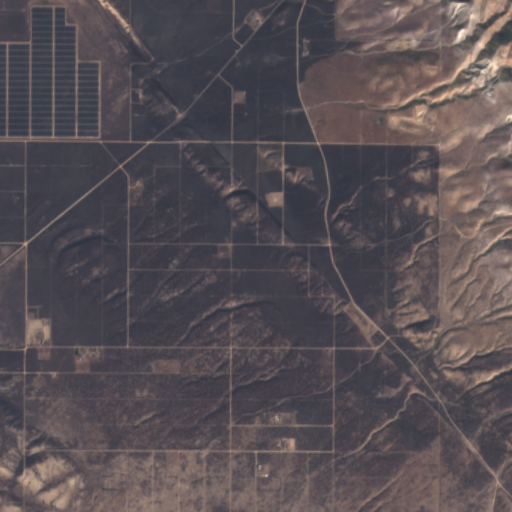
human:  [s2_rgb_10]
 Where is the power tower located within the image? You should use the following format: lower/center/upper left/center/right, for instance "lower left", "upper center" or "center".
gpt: The power tower is located in the upper left of the image.
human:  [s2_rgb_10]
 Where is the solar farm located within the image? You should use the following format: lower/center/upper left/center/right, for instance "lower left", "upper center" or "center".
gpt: The solar farm is located in the upper left of the image.
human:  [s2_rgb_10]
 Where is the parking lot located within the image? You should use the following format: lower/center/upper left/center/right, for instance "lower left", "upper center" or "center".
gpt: There is no parking lot in the image.